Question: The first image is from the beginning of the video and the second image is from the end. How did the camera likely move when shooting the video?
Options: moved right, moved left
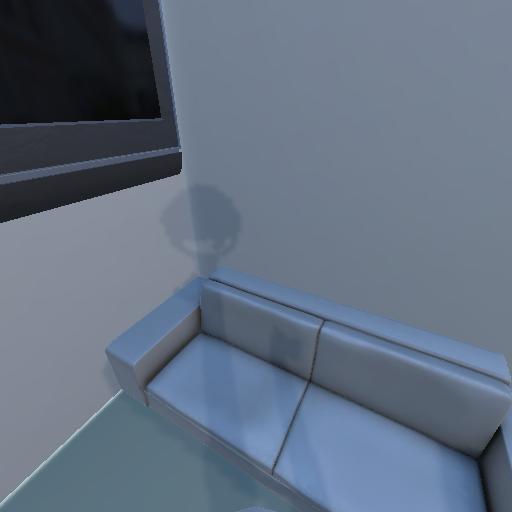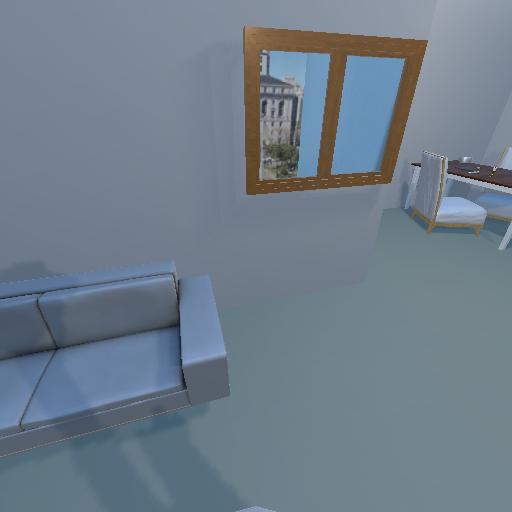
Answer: moved right